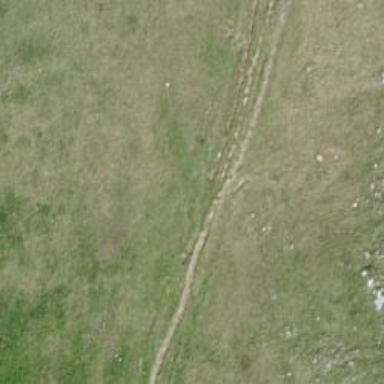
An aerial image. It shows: Rocky path.